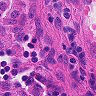
Metastatic tissue present: no